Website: lowes
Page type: review-order
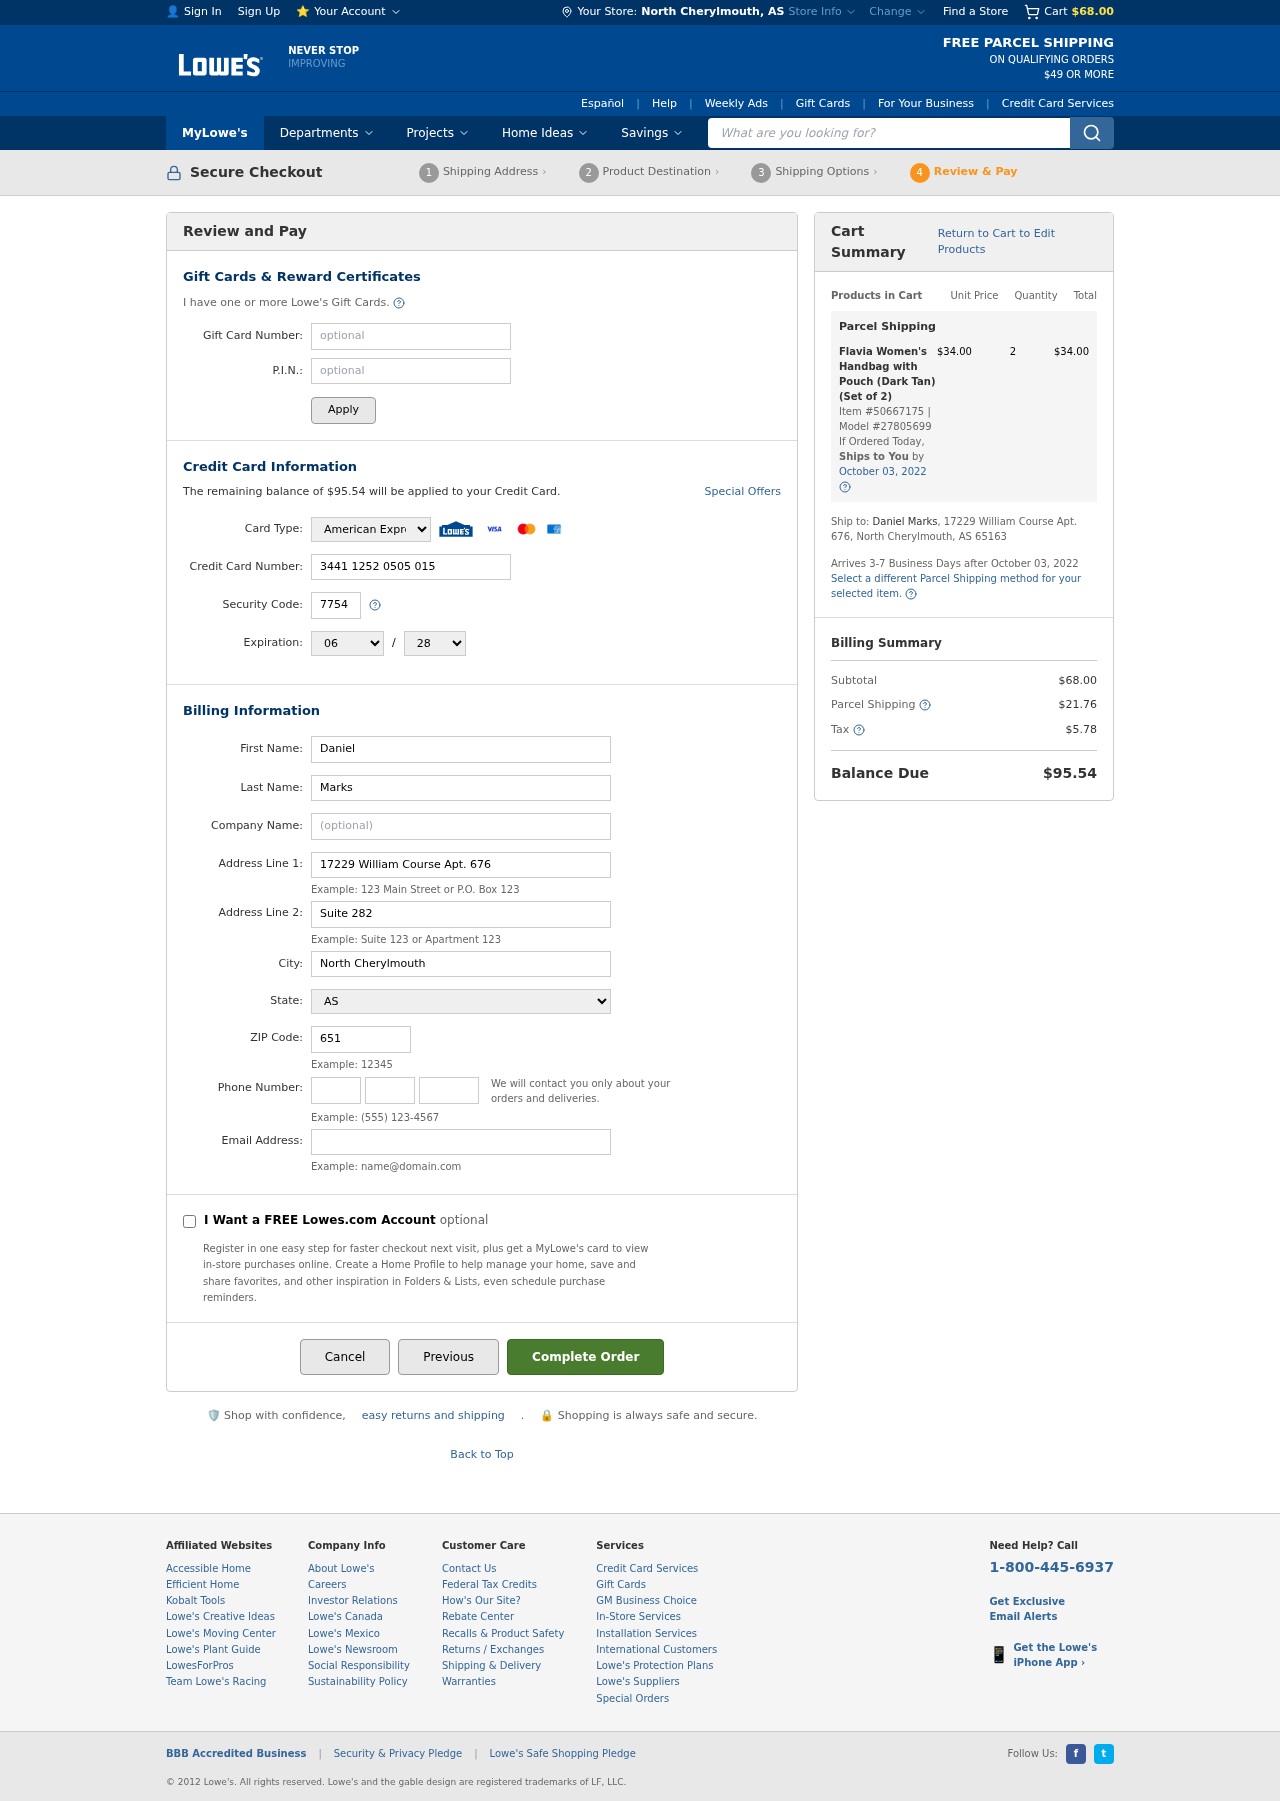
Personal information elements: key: PII_CARD_CVV
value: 7754
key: PII_CARD_EXPIRY_MONTH
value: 06
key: PII_CARD_EXPIRY_YEAR
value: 28
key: PII_CARD_NUMBER
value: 3441 1252 0505 015
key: PII_CARD_TYPE
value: American Express
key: PII_CITY
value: North Cherylmouth
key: PII_CITY_STATE
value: North Cherylmouth, AS
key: PII_EMAIL
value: dmarks@gmail.com
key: PII_FIRSTNAME
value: Daniel
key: PII_LASTNAME
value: Marks
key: PII_PHONE_AREA
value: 874
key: PII_PHONE_PREFIX
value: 747
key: PII_PHONE_SUFFIX
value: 4746
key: PII_POSTCODE
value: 65163
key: PII_STATE
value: AS
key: PII_STREET
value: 17229 William Course Apt. 676
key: PII_STREET2
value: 17229 William Course Apt. 676
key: PII_STREET2
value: Suite 282
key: PII_FULLNAME2
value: Daniel Marks
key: PII_CITY_STATE_ZIP2
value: North Cherylmouth, AS 65163
Product elements: key: PRODUCT1_NAME
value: Flavia Women's Handbag with Pouch (Dark Tan) (Set of 2)
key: PRODUCT1_PRICE
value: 34
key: PRODUCT1_QUANTITY
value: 2
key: PRODUCT1_ITEM_NUMBER
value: Item #50667175
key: PRODUCT1_MODEL_NUMBER
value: Model #27805699
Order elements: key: ORDER_SUBTOTAL
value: $68.00
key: ORDER_BALANCE_DUE
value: $95.54
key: ORDER_SHIPPING_DATE
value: October 03, 2022
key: ORDER_ITEM_TOTAL
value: $34.00
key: ORDER_SHIPPING_DATE2
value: October 03, 2022
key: ORDER_SHIPPING_COST
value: $21.76
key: ORDER_TAX
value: $5.78
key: ORDER_TOTAL
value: $95.54
Search elements: key: HEADER_SEARCH
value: What are you looking for?